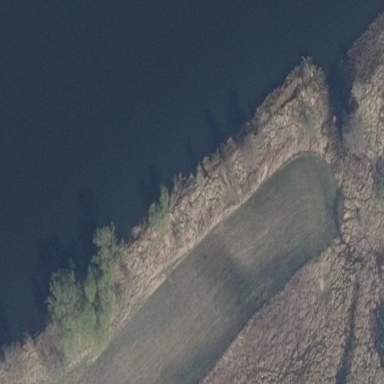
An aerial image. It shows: Reedbed wetland area.